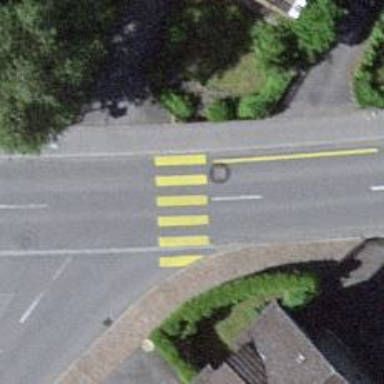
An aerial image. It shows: Marked zebra crossing on the road.